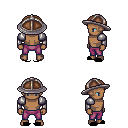
a pixel art fantasy rpg character, male body template, human, dark skin, steel arm armor, magenta pants, white cyan short mohawk hairstyle, chain helm, black slippers, four views (front, back, left, right), 2x2 character sprite sheet, small pixel art, hard edges, no anti-aliasing